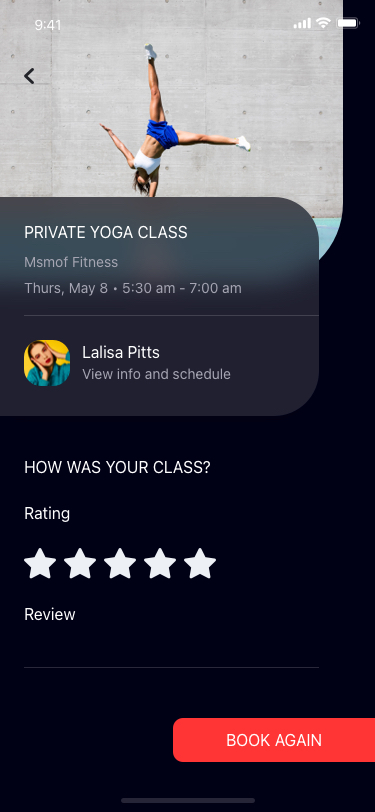
Text in this UI design:
Lalisa Pitts
View info and schedule
PRIVATE YOGA CLASS
Msmof Fitness
Thurs, May 8 • 5:30 am - 7:00 am
HOW WAS YOUR CLASS?
Rating
Review
BOOK AGAIN